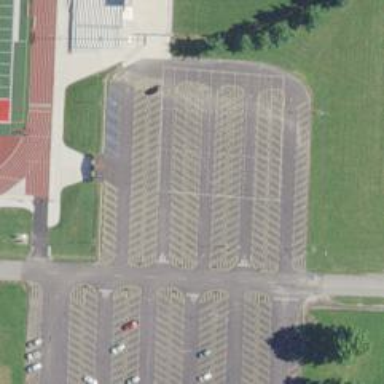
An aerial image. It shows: Parking area with surface.